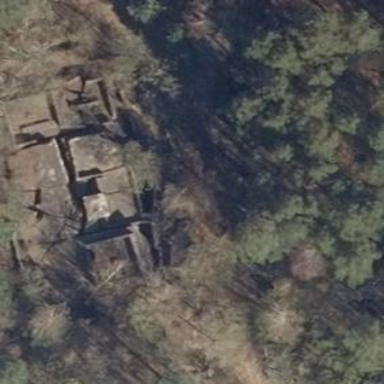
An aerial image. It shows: Building that is historic attraction with military bunker ruins.